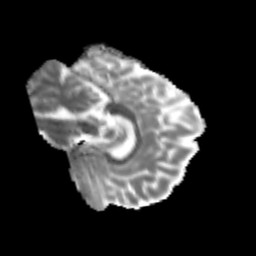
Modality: MD
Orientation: sagittal
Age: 24
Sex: male
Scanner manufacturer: siemens
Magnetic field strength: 3 T
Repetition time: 3.5 s
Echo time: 0.125 s